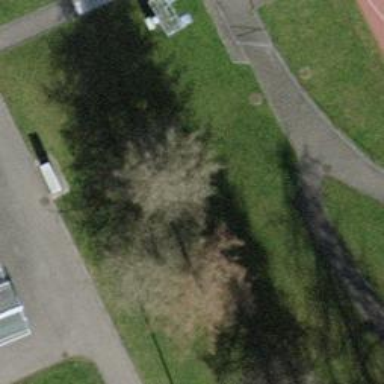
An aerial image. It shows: Needle-leaved tree in nature.